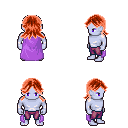
a pixel art fantasy rpg character, male body template, dark elf, purple skin, lavender cape, magenta pants, red loose hair, four views (front, back, left, right), 2x2 character sprite sheet, small pixel art, hard edges, no anti-aliasing